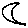
Label: moon